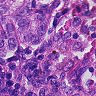
Metastatic tissue present: yes